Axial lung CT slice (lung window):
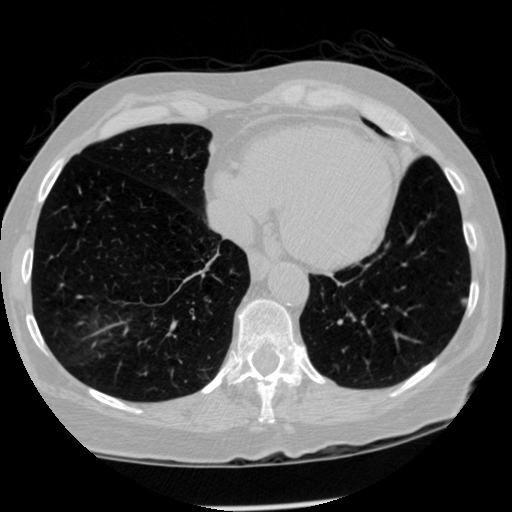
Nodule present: yes
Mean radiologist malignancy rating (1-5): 2.333